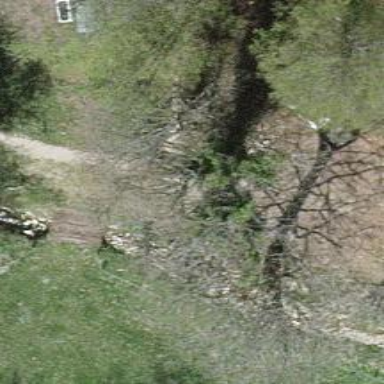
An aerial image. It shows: Path with unpaved surface that crosses over bridge.